Chest X-ray. View position: AP
Patient age: 40
Patient sex: M
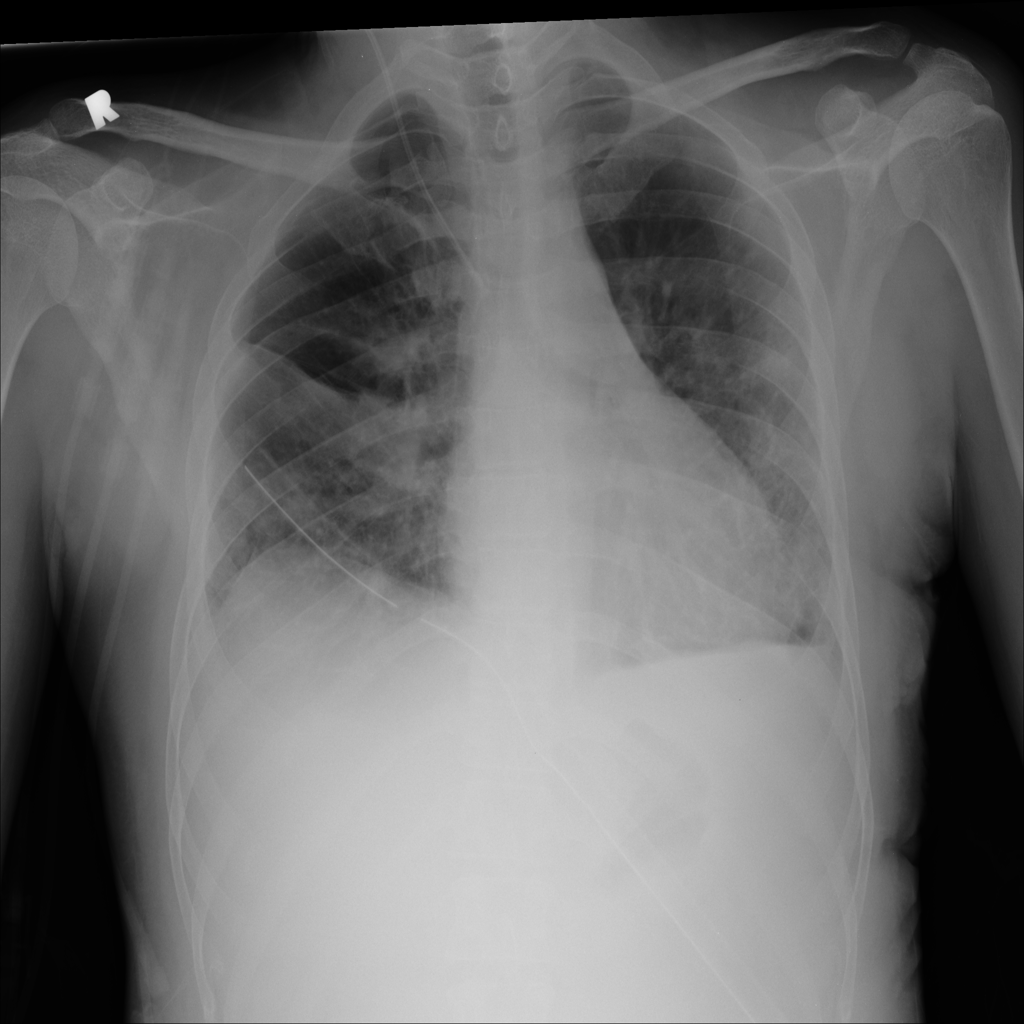
Finding: Pneumothorax